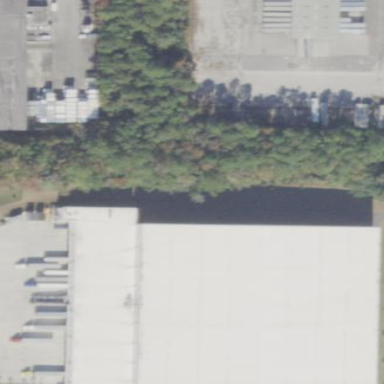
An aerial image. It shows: Industrial building.